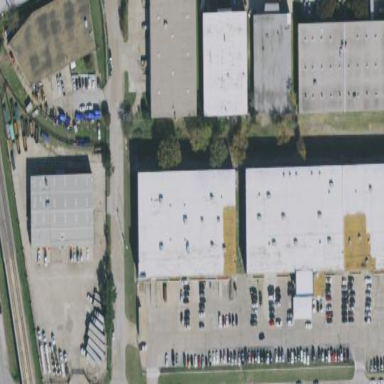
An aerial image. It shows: Warehouse.